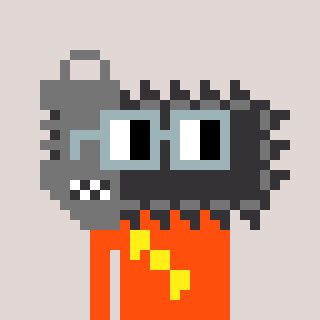
a pixel art character with square dark gray glasses, a chainsaw-shaped head and a orange-colored body on a warm background